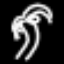
Label: palm tree